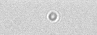
Label: camera_spot